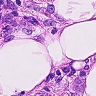
Metastatic tissue present: yes